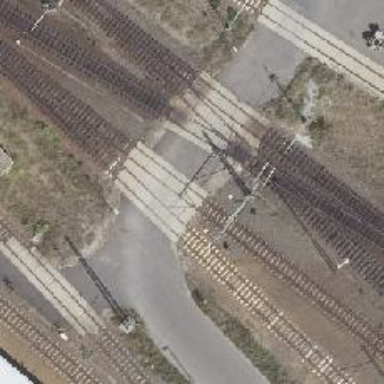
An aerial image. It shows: Railway level crossing.